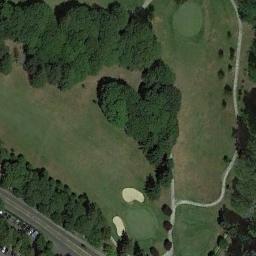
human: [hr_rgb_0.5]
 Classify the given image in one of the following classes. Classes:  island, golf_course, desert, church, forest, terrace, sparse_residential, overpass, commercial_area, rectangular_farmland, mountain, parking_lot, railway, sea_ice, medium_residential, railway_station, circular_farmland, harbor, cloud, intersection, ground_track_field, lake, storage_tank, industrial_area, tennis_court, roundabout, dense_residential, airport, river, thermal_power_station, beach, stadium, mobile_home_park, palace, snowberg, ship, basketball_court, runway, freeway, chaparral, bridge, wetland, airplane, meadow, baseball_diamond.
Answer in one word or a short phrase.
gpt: golf_course